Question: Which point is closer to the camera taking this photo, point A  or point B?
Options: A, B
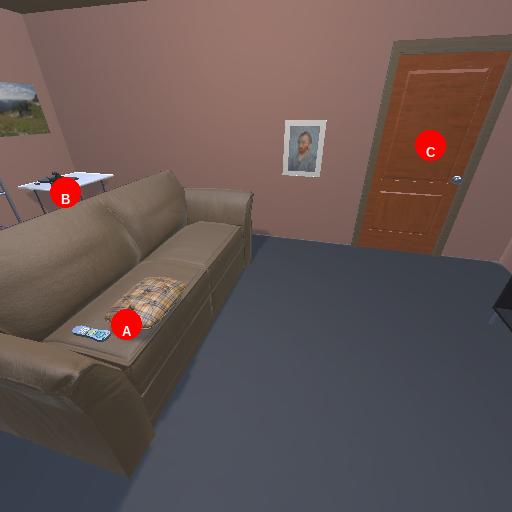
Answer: A